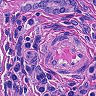
Metastatic tissue present: yes